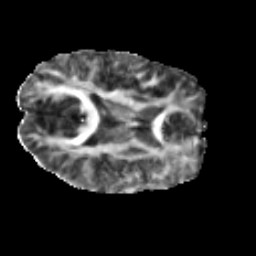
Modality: FA
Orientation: axial
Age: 27
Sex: male
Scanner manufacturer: ge
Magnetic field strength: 3 T
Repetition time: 7.8 s
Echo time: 0.0606 s